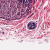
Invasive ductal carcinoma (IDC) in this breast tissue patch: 0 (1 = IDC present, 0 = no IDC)